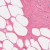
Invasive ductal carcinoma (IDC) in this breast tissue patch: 0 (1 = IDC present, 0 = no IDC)